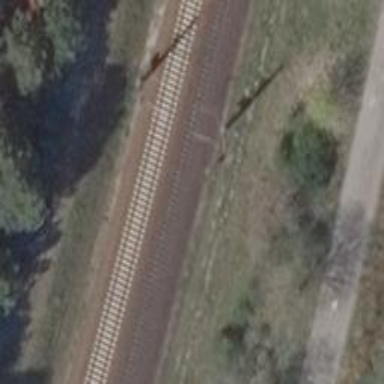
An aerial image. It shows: Historical railway.